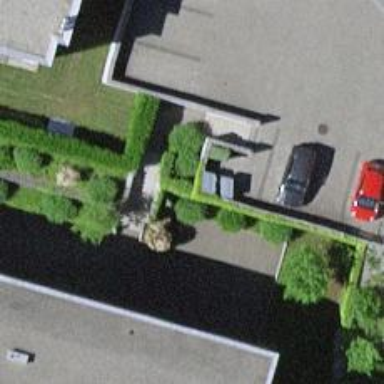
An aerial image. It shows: Retaining wall.